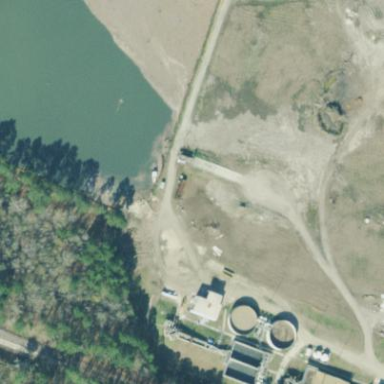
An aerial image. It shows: View of wastewater plant.